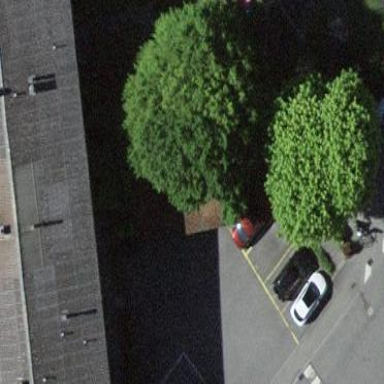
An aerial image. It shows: Garage building.